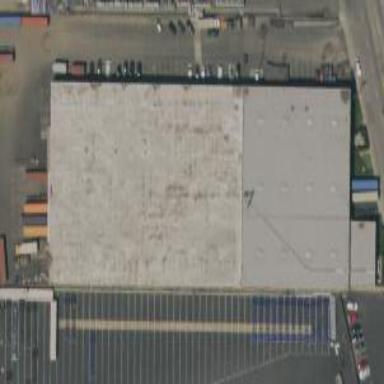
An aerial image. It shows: Warehouse.